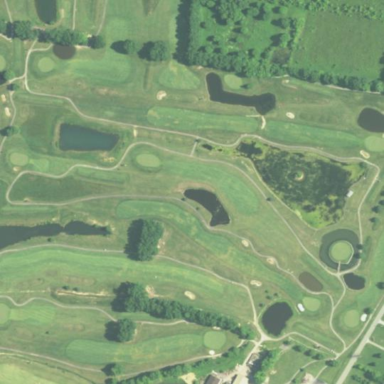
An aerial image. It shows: Golf course.